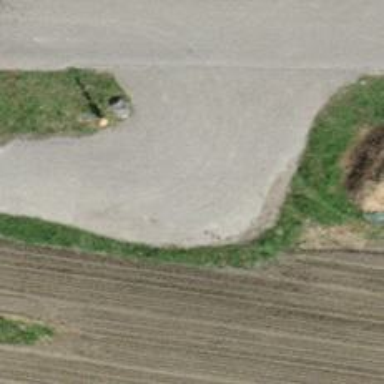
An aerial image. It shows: Gravel track.